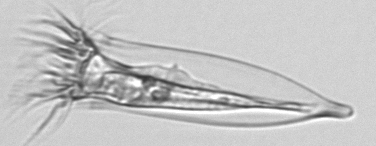
Label: Favella